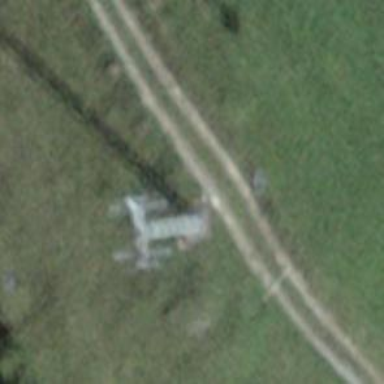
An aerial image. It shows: Pylon used for aerialway.